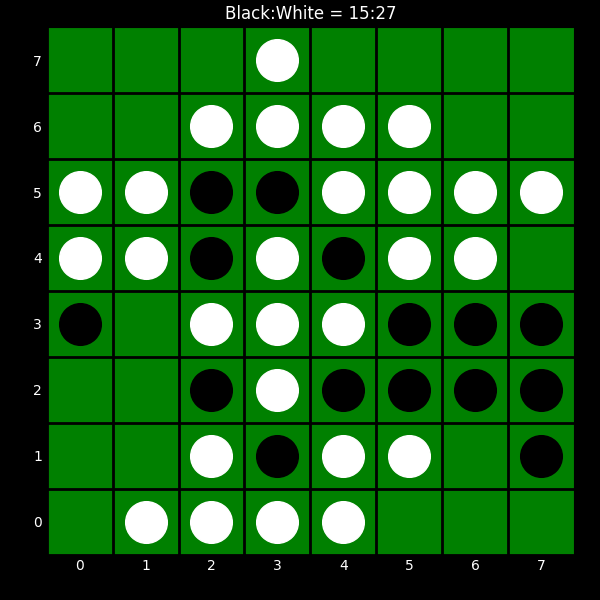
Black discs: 15
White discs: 27